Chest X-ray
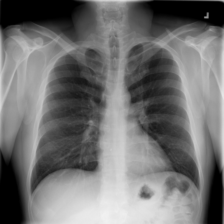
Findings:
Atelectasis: negative
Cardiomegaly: negative
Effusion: negative
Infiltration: negative
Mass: negative
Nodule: negative
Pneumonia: negative
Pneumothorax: negative
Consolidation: negative
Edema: negative
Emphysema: negative
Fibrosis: negative
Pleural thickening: negative
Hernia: negative